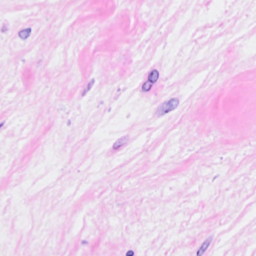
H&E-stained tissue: Breast